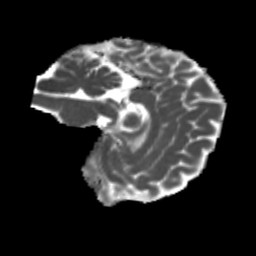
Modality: MD
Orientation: sagittal
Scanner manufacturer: siemens
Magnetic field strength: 3 T
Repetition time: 4 s
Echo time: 0.0594 s